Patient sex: F
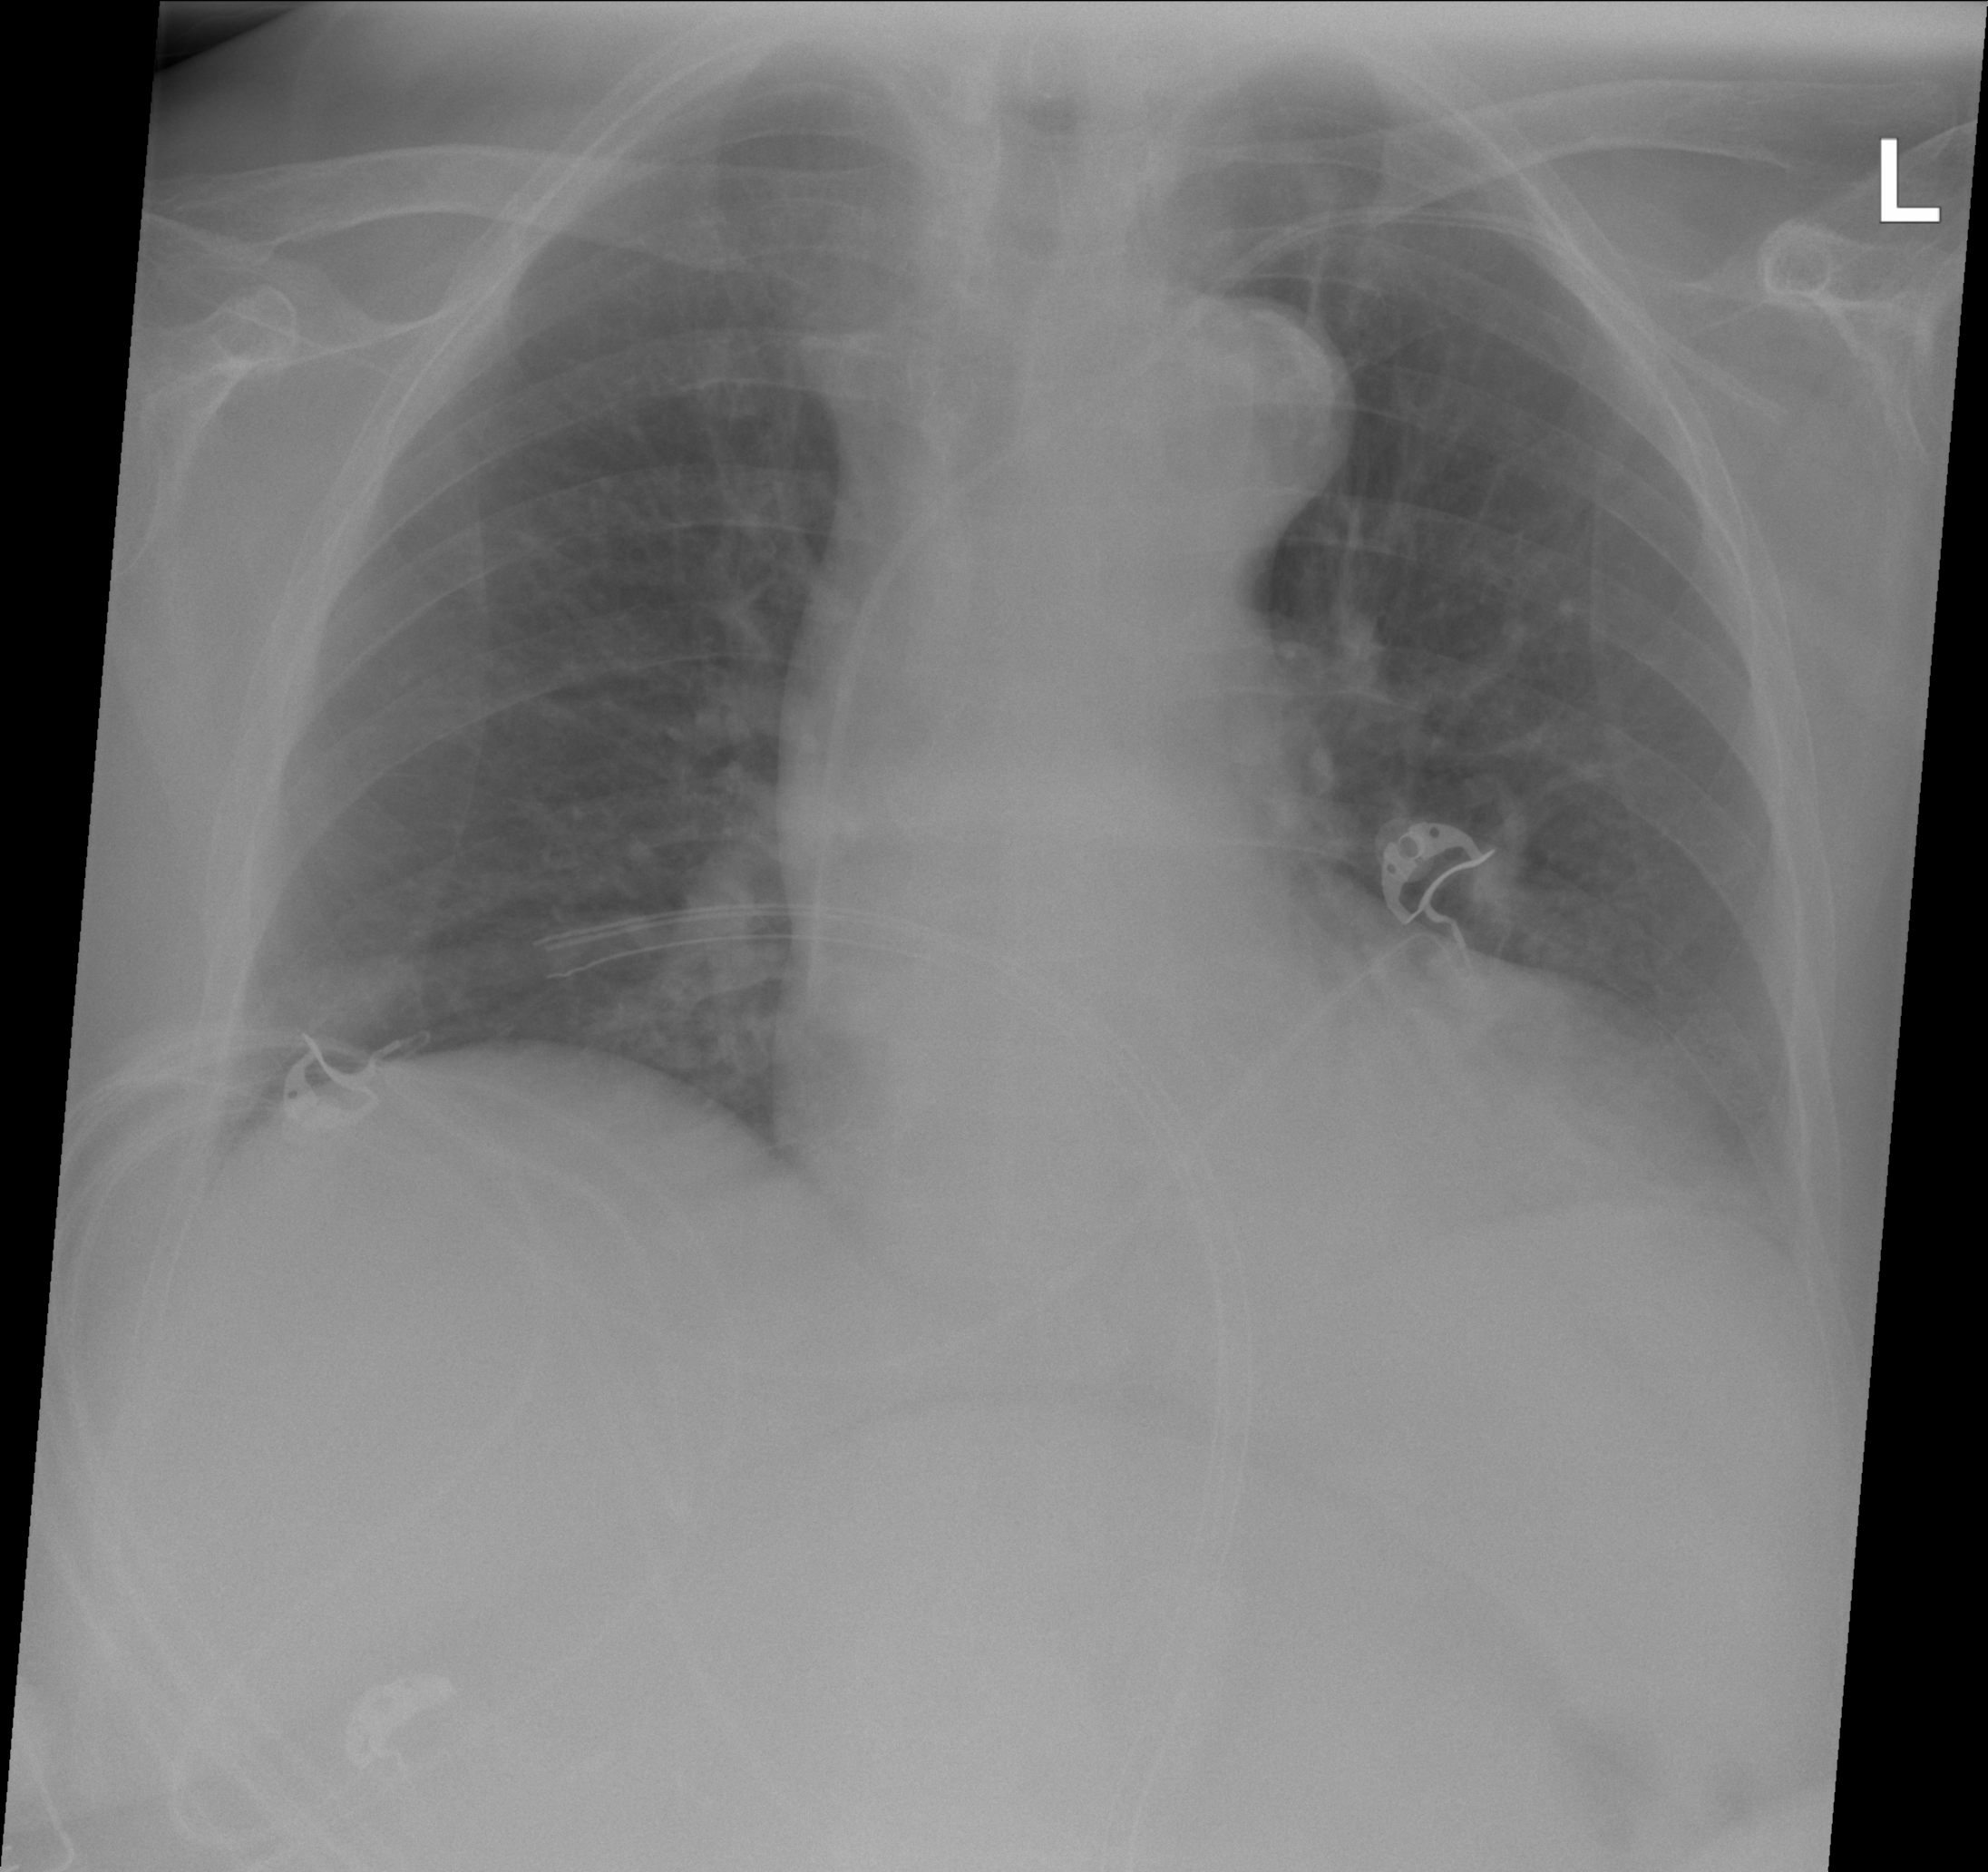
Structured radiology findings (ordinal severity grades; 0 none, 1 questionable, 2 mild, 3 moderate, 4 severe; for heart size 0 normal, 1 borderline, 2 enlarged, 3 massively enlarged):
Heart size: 2
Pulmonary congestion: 0
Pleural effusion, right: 0
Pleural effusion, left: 0
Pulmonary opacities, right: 0
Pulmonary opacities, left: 0
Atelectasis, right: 0
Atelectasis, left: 2